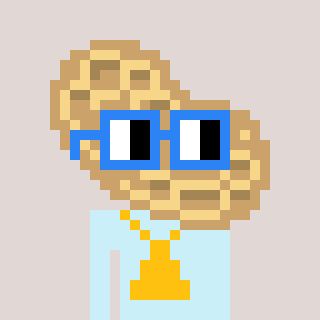
a pixel art character with square blue glasses, a peanut-shaped head and a cold-colored body on a warm background